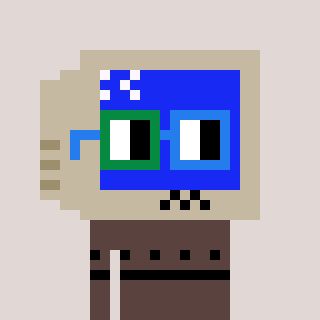
a pixel art character with square green and blue glasses, a old monitor-shaped head and a darkbrown-colored body on a warm background